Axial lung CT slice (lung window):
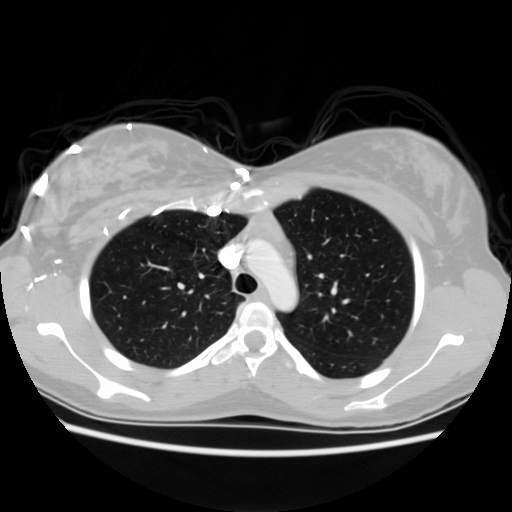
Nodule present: no